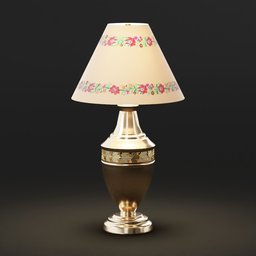
Label: lighting